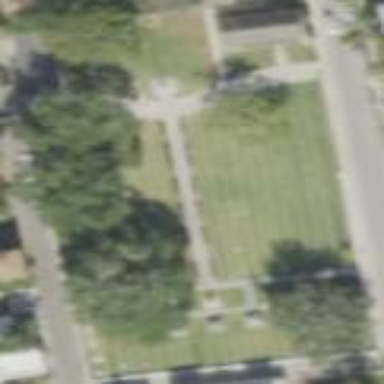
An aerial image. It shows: Cemetery.